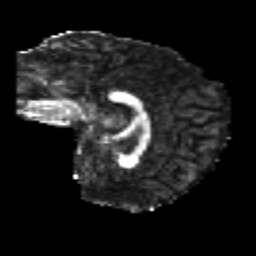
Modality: FA
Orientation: sagittal
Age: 24
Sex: female
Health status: healthy
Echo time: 0.074 s